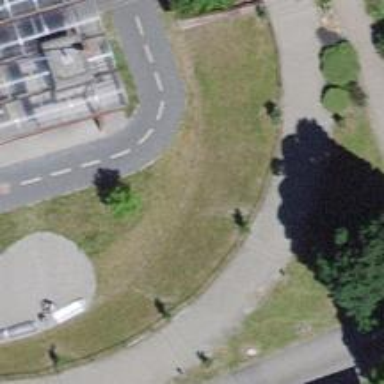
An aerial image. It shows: Cycleway with paving stones surface.